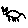
Label: cat